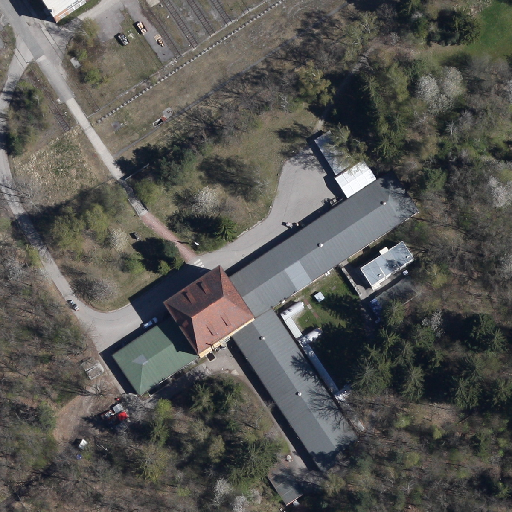
Referring expression: road